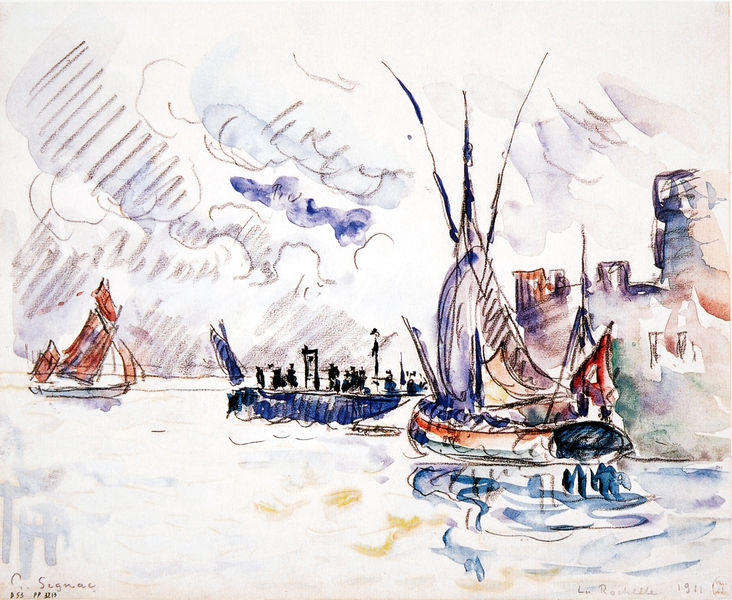
Titel: La Rochelle
Künstler: Paul Signac
Standort: Paris
Institution: Musée du Petit Palais
Schlagwörter: berg, blau, gemälde, himmel, kampf, meer, wasser, weiß, wolken, aquarell, fluss, gelb, grob, grün, landschaft, menschen, see, stadt, schwarz, skizze, zeichnung, gebäude, haus, rot, wolke, leute, bild, signatur, häuser, hügel, natur, spiegelung, windmühle, land, boot, boote, kahn, turm, küste, schiff, schiffe, segel, segelboot, segelschiffe, welle, wellen, venedig, fischer, flagge, mast, segelschiff, abstrakt, lila, linien, hafen, dampfer, pier, striche, reflexion, leuchtturm, bleistift, verschwommen, reflektion, signac, fähre, aqurell, la rochelle, wassser, wasswe, meehr, wollken, boor, reflktion, lb, 1911, wolklen, aquerell, notte, aquareli, blwisr